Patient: sex M, age 58
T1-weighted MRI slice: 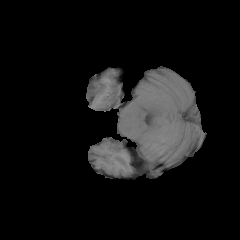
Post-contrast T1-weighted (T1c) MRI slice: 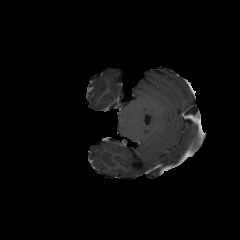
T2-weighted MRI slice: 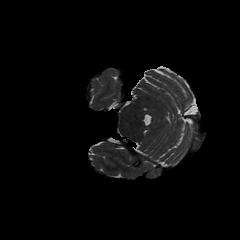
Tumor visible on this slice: no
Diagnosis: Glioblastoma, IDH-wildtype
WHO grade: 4